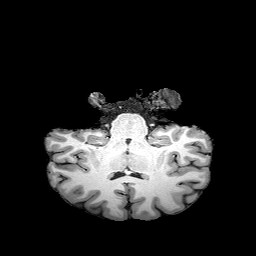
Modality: T1w
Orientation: sagittal
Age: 34
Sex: female
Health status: healthy